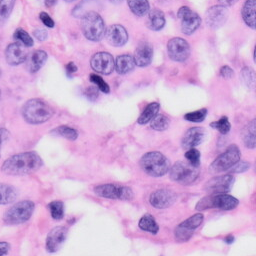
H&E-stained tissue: Skin